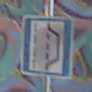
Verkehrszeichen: NothalteUndPannenbucht
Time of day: Midday
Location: Roofed (Special)
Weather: Overcast
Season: NotSpecified
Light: Natural